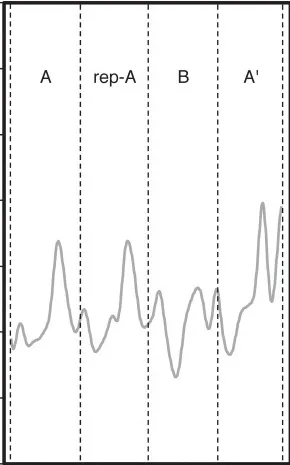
The smoothed curve as the smoothed dynamic range. For the audience-present performance by Pianist 11. The letters within each graph indicate sections IDs. The x-axis indicates the number of quarter note.
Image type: chart (chart)